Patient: sex M, age 63
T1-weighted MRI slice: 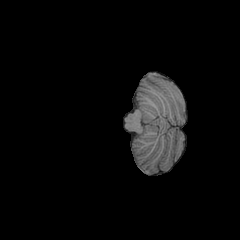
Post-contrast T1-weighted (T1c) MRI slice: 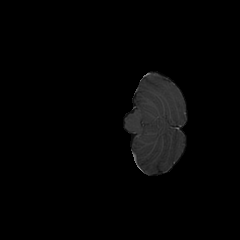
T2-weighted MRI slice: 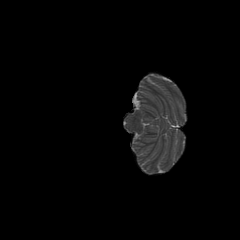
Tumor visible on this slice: no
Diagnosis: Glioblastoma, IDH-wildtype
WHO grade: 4